Question: I have to print out The multiplication table like the displayed example:

This is what I have written so far :
'''
var a = 9;
var b = 9;
for (var x = 1; x <= a; x++){
if (x > 1){
var y = 2;
while (y <= b){
var count = 0;
count = x * y;
process.stdout.write (x +" * "+ y +" = " + count+"; ");
y++;
}
console.log();
} else {
var y = 1;
while (y <= b){
var count = 0;
count = x * y;
process.stdout.write (x +" * "+ y +" = " + count+"; ");
y++;
}
console.log();
}
}
'''
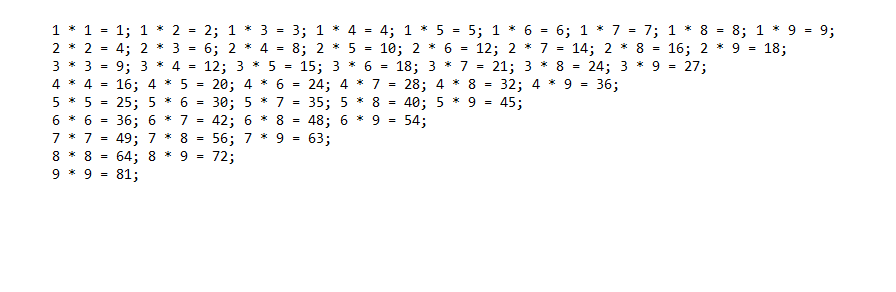
Answer: I would suggest that it's better to store the multiplication facts you're generating (such as '"3 * 7 = 21"') in a data structure, and then output them however you like. There are other possibilities, but the simplest one is probably an array of arrays of Strings. So starting with a 'range' function that does, for instance, 'range(3, 7) //=> [3, 4, 5, 6, 7]', you could write the code like this:
'''
const multTable = (a, b) => range(1, Math.min(a, b)).map(
x => range(x + 1, Math.max(a, b)).map(y => '${x} * ${y} = ${x * y}')
)
'''
Then 'multTable(9, 9)' would give such a data structure, which you could log like this:
'''
console.log(multTable(9, 9).map(row => row.join('; ')).join('
'))
'''
Or you could alternately choose to format it in HTML, or do something else with it entirely.
'''
// range :: (Int, Int) -> [Int]
// Ex: range(3, 7) //=> [3, 4, 5, 6, 7]
const range = (start, end) => Array(end + 1 - start).fill(0).map((_, i) => i + start)
// range :: (Int, Int) -> [[MultiplicationFact]]
// where a MultiplicationFact is a string such as '3 * 7 = 21'
const multTable = (a, b) => range(1, Math.min(a, b)).map(
x => range(x + 1, Math.max(a, b)).map(y => '${x} * ${y} = ${x * y}')
)
console.log(multTable(9, 9).map(row => row.join('; ')).join('
'))
'''
Or, if you decided that this was the only format you could possibly need, then you could alter the function easily to generate it directly:
'''
const multTable = (a, b) => range(1, Math.min(a, b)).map(
x => range(x + 1, Math.max(a, b)).map(y => '${x} * ${y} = ${x * y}').join('; ')
).join('
')
'''
And use it more simply with:
'''
console.log(multTable(5, 7))
'''
'''
// range :: (Int, Int) -> [Int]
// Ex: range(3, 7) //=> [3, 4, 5, 6, 7]
const range = (start, end) => Array(end + 1 - start).fill(0).map((_, i) => i + start)
// range :: (Int, Int) -> [[MultiplicationFact]]
// where a MultiplicationFact is a string such as '3 * 7 = 21'
const multTable = (a, b) => range(1, Math.min(a, b)).map(
x => range(x + 1, Math.max(a, b)).map(y => '${x} * ${y} = ${x * y}').join('; ')
).join('
')
console.log(multTable(5, 7))
'''
Note that depending upon what you're doing, you might want a more sophisticated data structure. Instead of '"3 * 7 = 21"', there are times when this would be better: '{multiplicands: [3, 7], product: 21}', but often that would be overkill.